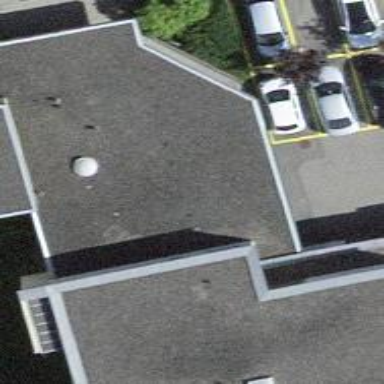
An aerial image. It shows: Nursing home.